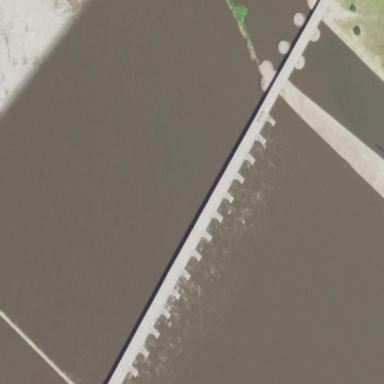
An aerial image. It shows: Dam across waterway.